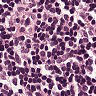
Metastatic tissue present: no